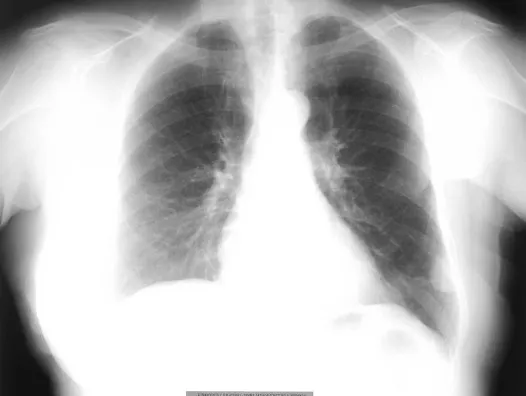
Chest Radiograph.
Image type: radiology (x_ray)